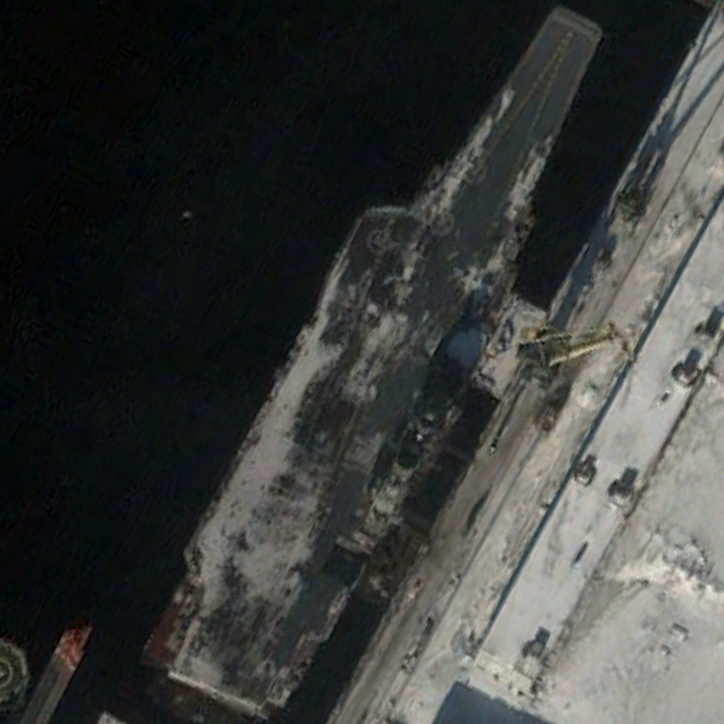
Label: aircraft_carrier